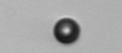
Label: bead